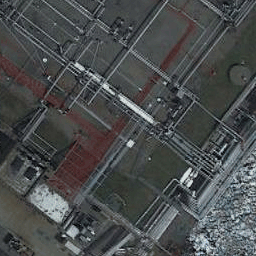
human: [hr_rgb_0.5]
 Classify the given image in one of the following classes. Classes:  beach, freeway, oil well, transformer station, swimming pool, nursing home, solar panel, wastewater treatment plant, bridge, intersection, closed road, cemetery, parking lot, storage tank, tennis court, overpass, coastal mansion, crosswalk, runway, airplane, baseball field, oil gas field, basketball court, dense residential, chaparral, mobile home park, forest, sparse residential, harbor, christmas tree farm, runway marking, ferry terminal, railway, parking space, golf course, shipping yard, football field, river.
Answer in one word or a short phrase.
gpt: transformer station